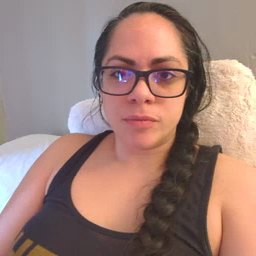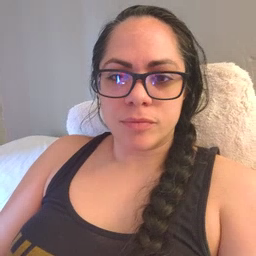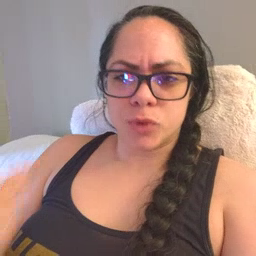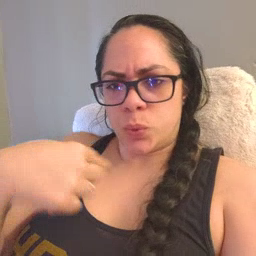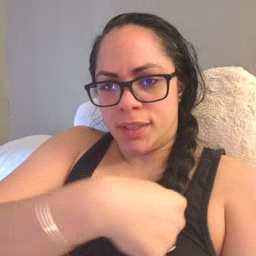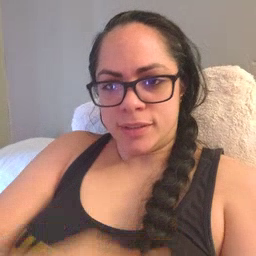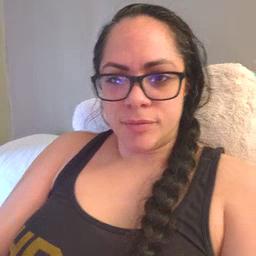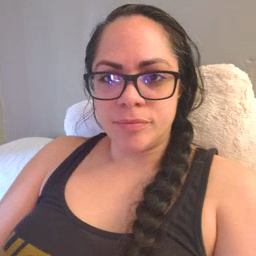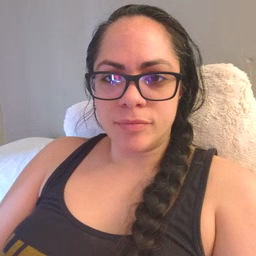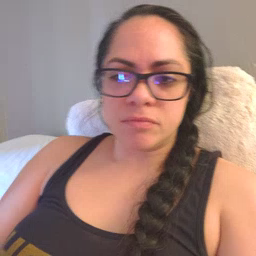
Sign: weus